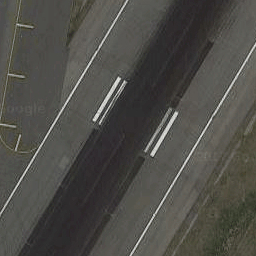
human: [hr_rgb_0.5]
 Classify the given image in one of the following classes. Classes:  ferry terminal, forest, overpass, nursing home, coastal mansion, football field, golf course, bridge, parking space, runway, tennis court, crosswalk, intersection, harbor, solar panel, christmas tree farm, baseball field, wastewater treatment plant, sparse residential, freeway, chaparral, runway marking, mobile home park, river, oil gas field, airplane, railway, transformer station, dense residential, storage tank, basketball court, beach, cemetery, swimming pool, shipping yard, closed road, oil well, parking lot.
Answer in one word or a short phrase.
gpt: runway